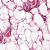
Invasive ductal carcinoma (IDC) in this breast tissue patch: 0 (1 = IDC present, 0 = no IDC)